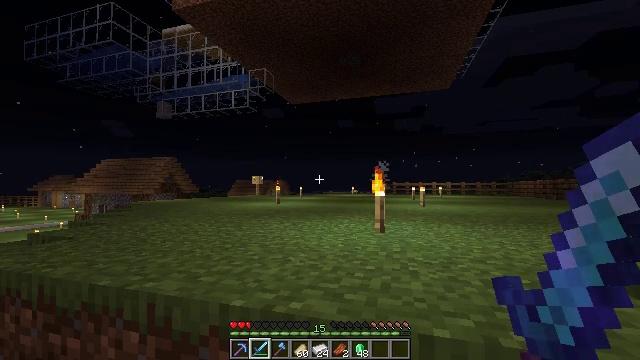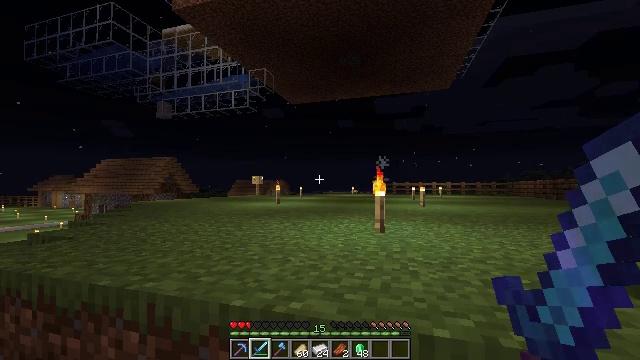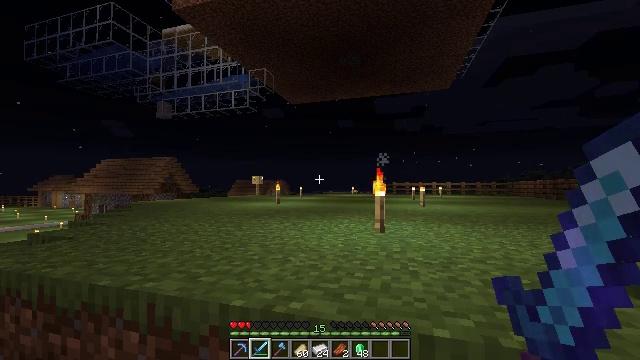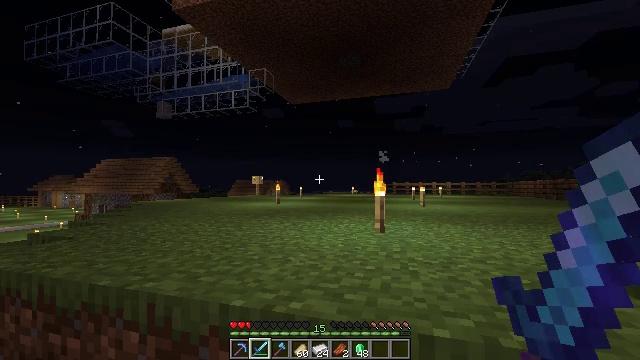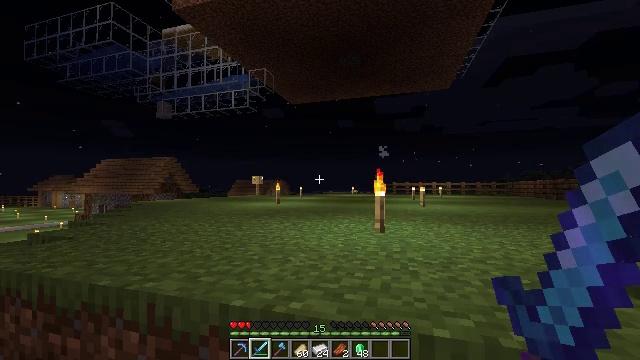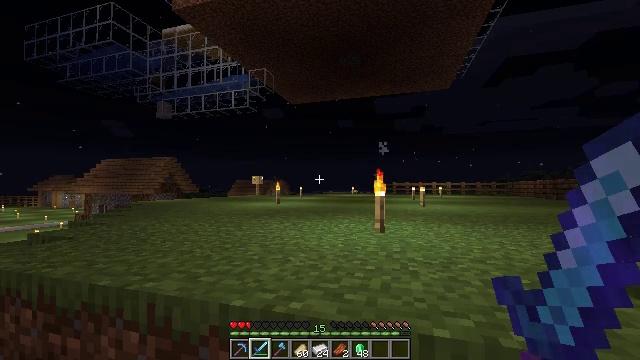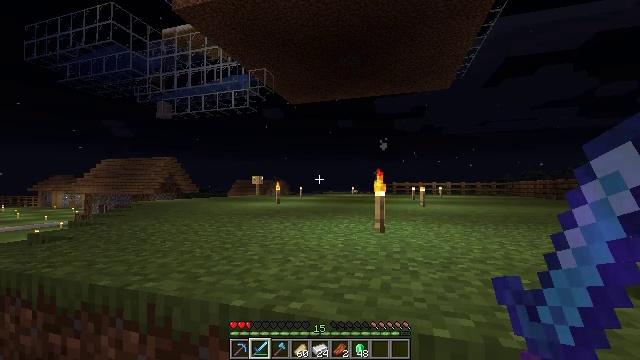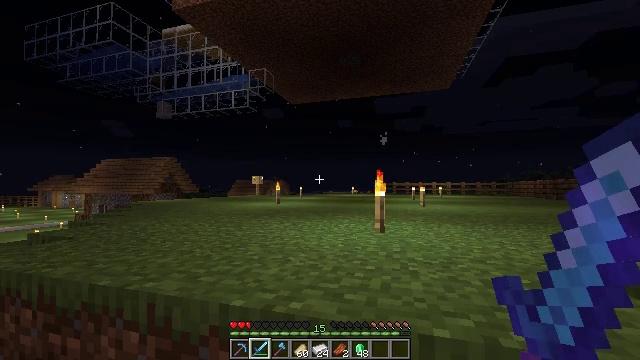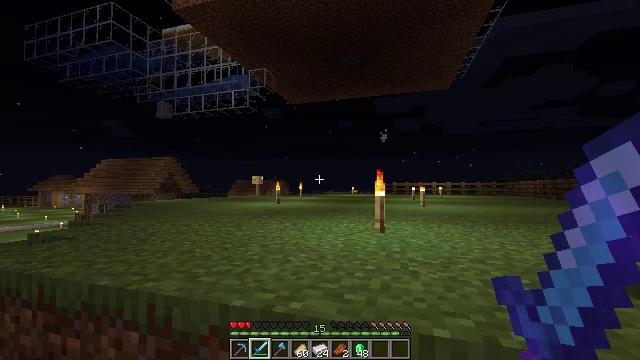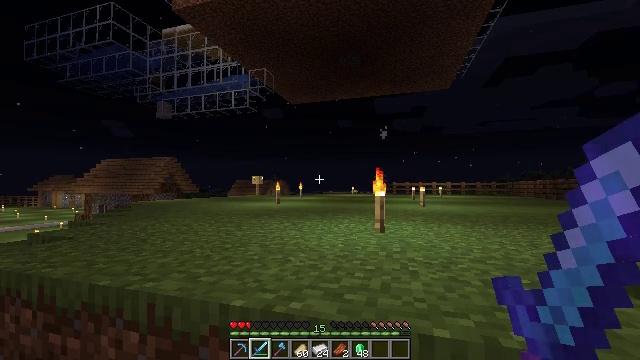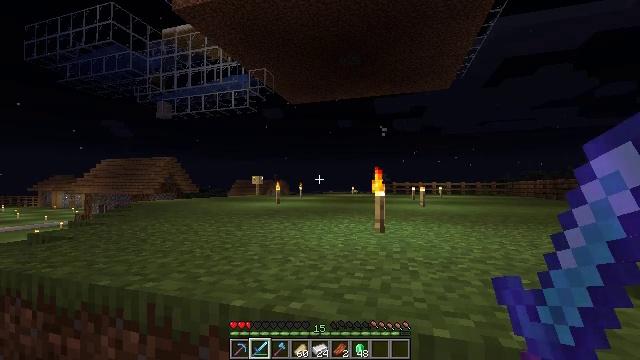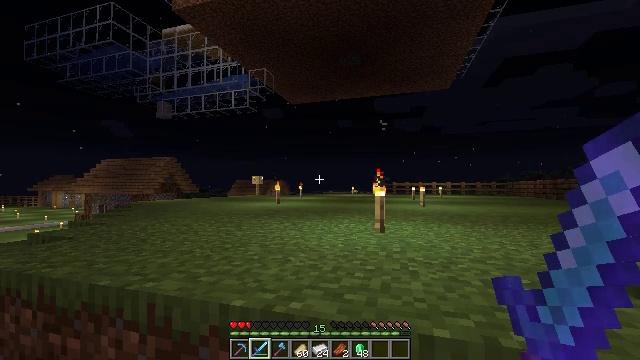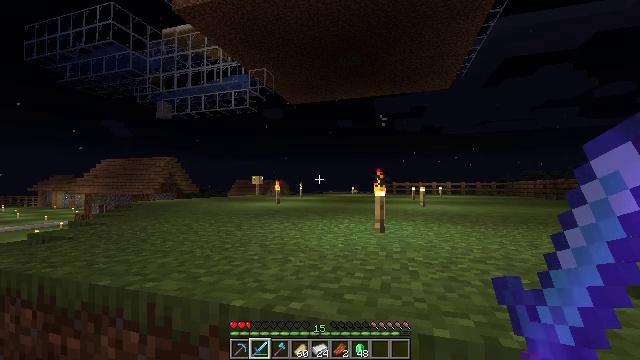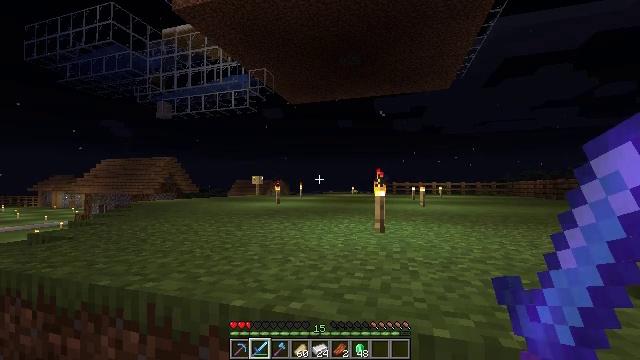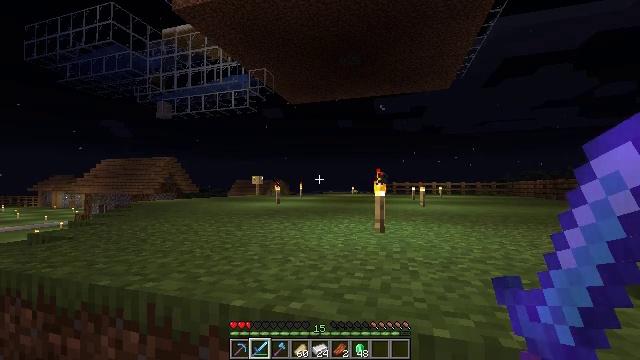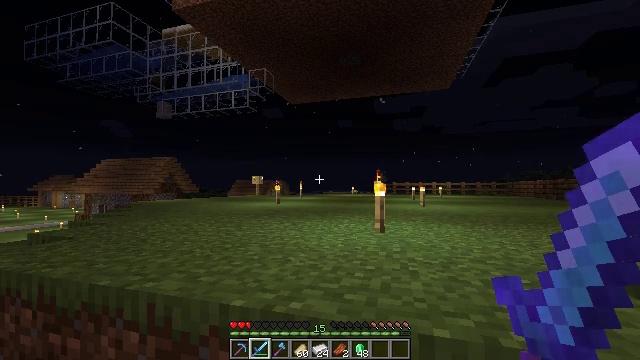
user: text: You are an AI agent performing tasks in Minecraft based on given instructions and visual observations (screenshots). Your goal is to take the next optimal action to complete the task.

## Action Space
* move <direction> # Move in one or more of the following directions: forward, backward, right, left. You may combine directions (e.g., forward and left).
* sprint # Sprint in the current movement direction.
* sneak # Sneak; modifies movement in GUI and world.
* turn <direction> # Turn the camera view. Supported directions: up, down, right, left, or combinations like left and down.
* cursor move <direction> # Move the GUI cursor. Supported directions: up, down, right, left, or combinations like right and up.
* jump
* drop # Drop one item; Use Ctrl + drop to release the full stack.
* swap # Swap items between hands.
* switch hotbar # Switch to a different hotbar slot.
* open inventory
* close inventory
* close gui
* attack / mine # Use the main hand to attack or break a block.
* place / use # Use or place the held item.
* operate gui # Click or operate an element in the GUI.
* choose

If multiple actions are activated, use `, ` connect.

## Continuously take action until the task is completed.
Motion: motion action
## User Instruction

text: Attack the oak planks to recycle it.
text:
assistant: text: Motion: no_op
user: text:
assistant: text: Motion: no_op
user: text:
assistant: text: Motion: no_op
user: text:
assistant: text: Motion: no_op
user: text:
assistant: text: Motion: no_op
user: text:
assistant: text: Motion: no_op
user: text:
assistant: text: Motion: no_op
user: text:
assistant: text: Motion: no_op
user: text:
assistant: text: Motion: no_op
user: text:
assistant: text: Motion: no_op
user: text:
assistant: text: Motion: no_op
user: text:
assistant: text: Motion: no_op
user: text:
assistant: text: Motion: no_op
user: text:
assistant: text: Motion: no_op
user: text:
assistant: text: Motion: no_op
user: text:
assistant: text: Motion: no_op
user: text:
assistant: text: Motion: no_op
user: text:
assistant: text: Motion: no_op
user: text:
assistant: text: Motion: no_op
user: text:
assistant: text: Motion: no_op
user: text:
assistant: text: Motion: no_op
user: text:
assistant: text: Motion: no_op
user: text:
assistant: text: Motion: no_op
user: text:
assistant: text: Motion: no_op
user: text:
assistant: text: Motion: no_op
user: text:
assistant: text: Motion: no_op
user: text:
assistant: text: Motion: no_op
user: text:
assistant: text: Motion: no_op
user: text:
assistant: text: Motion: no_op
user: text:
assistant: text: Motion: no_op